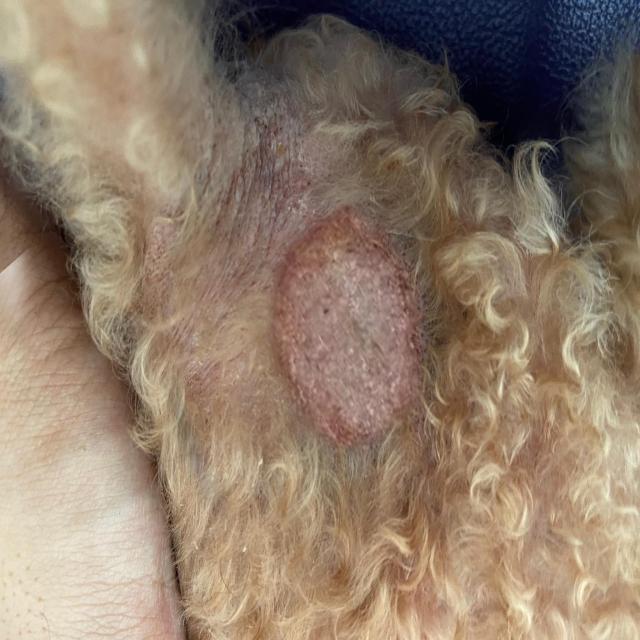
Canine ringworm (Dermatophytosis) — fungal infection caused by Microsporum or Trichophyton. Presents with circular alopecia, scaling, crusting, and broken hairs.